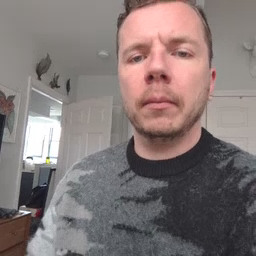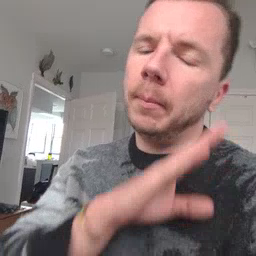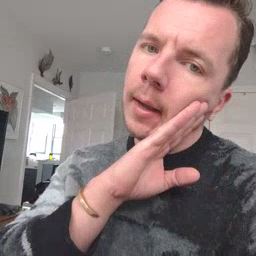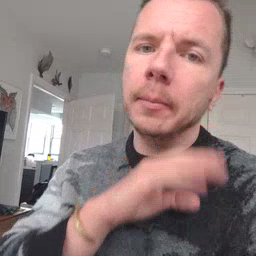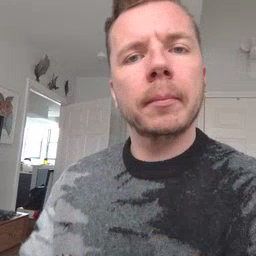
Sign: bed